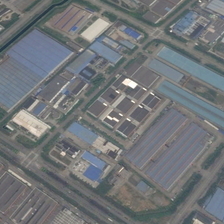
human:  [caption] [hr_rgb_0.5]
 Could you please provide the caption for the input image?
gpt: many buildings and some green trees are in an industrial area .

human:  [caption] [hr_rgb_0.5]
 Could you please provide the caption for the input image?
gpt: many buildings and some green trees are in an industrial area .

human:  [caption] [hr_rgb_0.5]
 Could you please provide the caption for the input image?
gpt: many buildings and some green trees are in an industrial area .

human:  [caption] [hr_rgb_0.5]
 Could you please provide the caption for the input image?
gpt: many buildings and some green trees are in an industrial area .

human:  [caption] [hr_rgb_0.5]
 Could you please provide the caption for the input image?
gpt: many buildings and some green trees are in an industrial area .